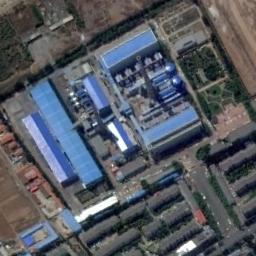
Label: industrial_area